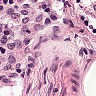
Metastatic tissue present: no